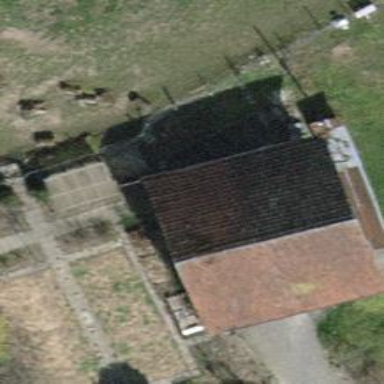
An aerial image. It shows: Building with tiled roof.